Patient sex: M
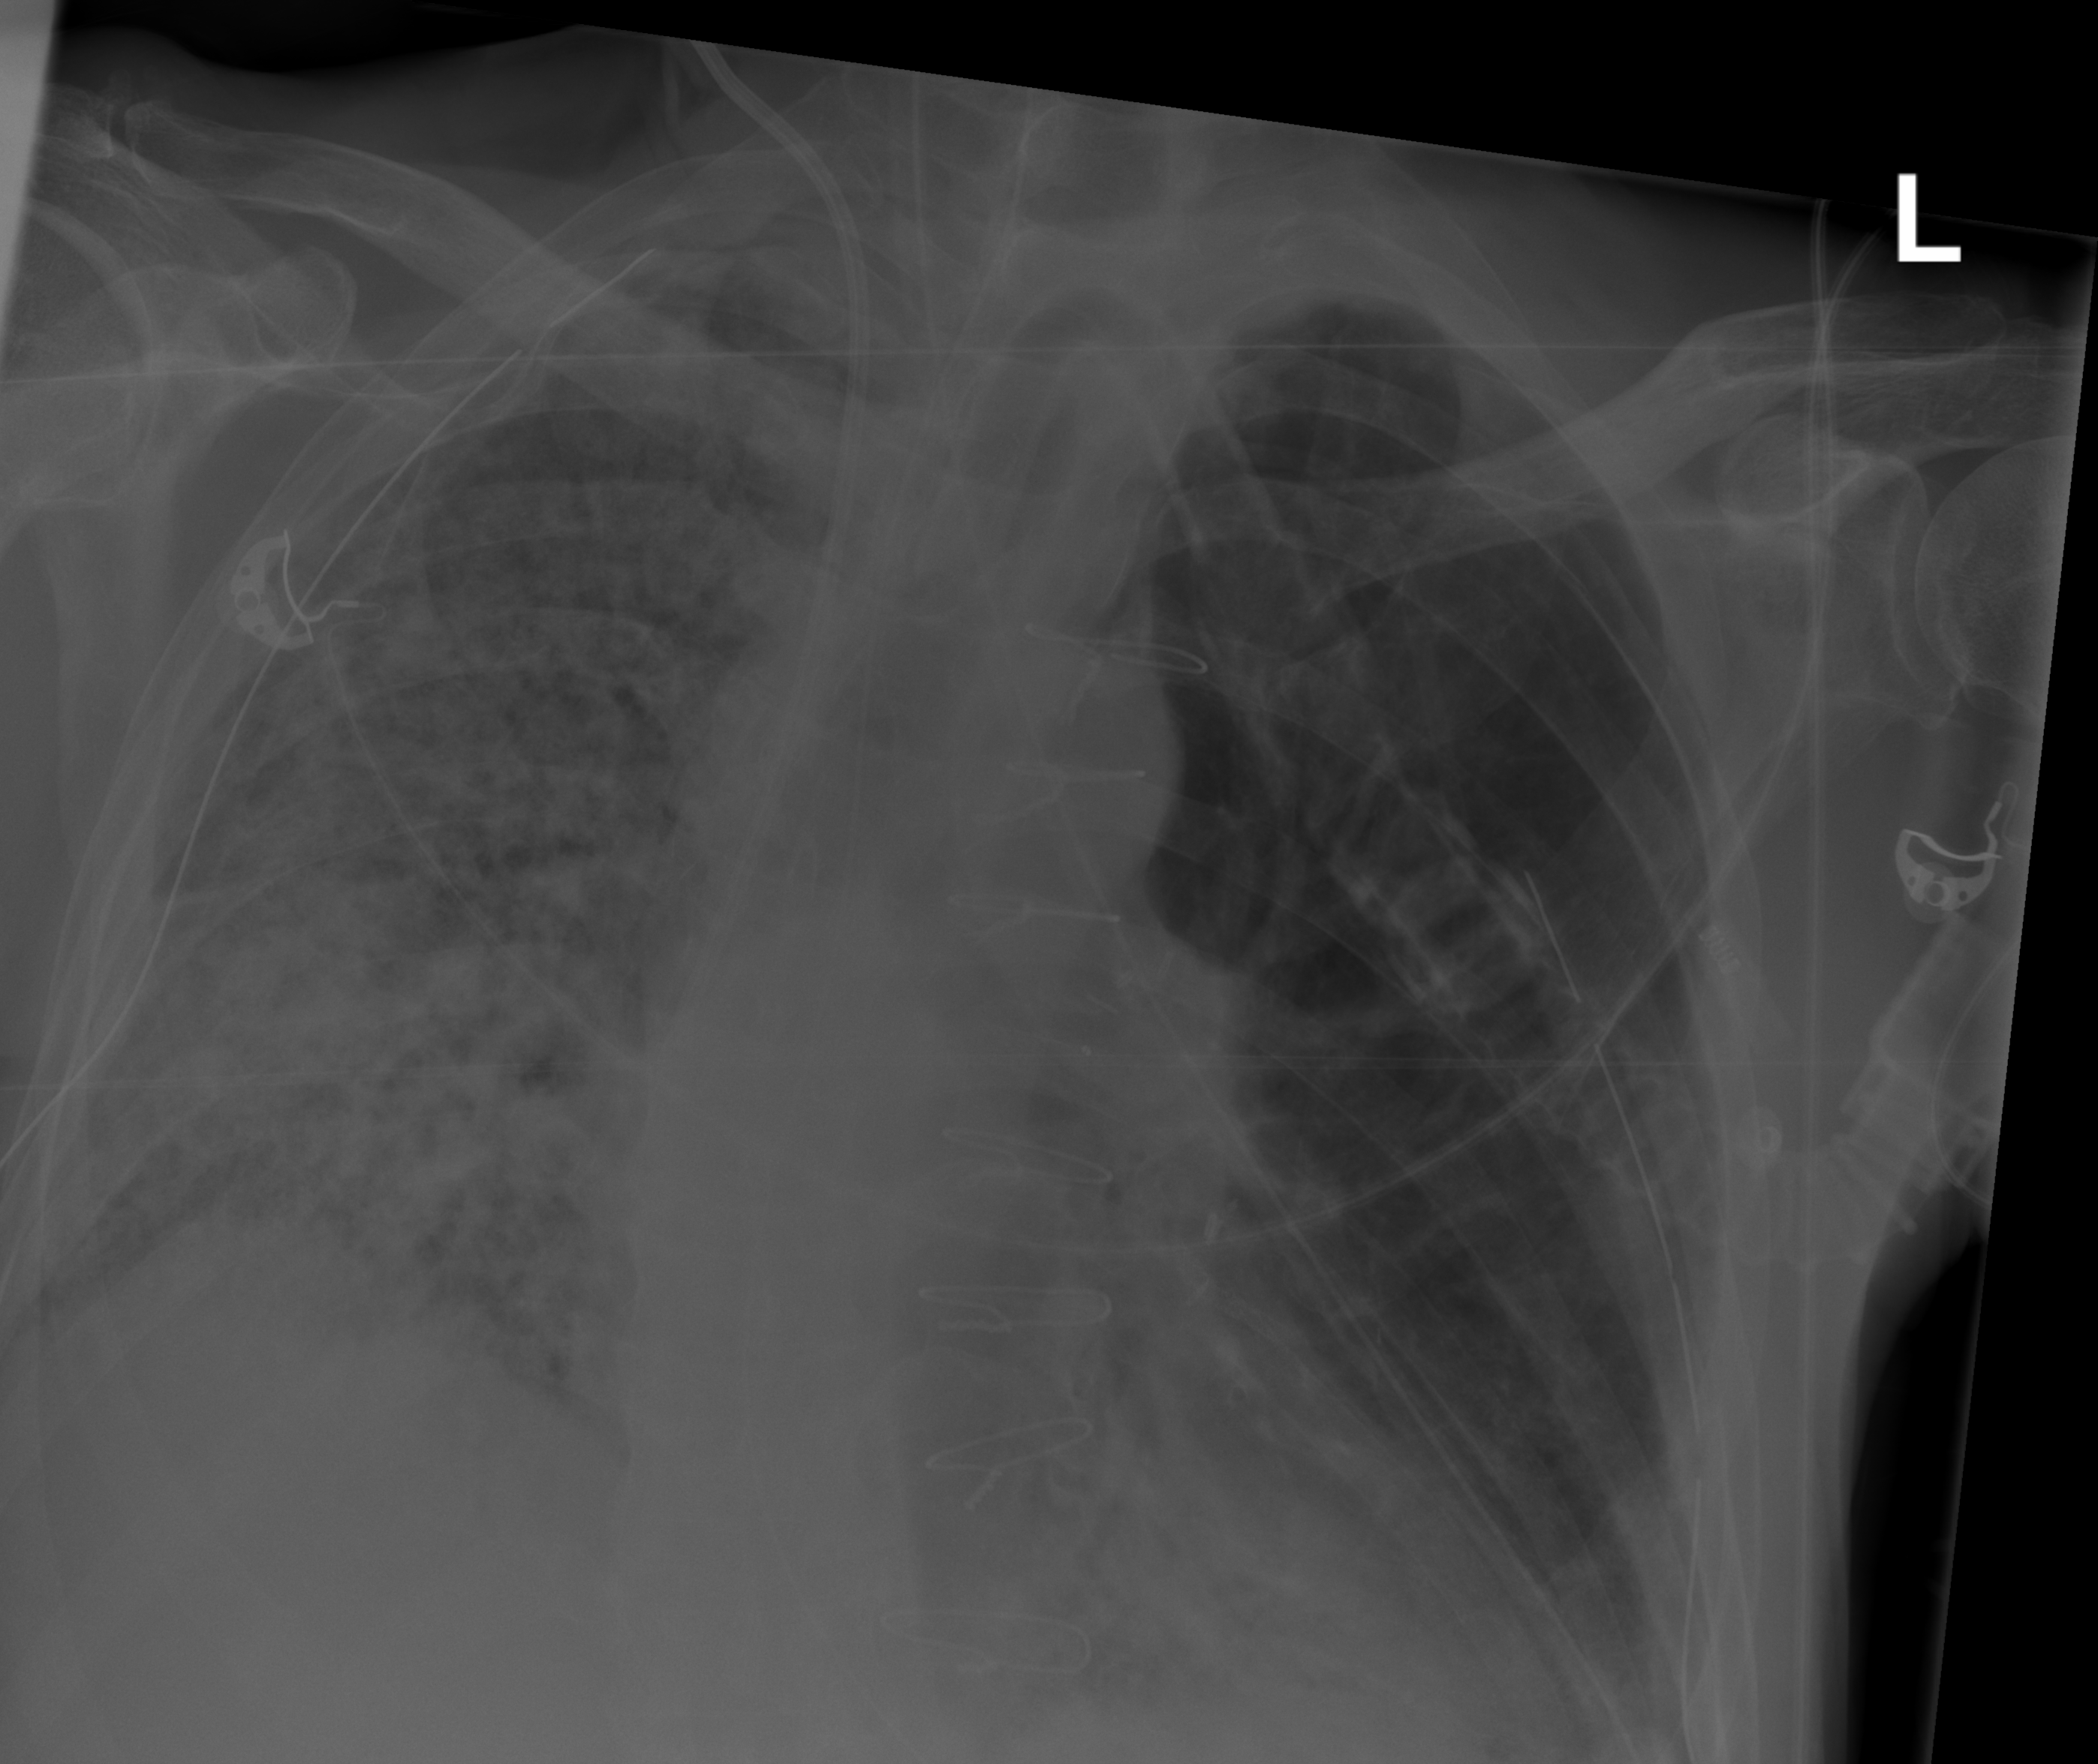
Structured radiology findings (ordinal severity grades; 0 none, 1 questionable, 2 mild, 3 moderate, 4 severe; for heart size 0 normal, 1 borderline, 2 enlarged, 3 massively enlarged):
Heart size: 2
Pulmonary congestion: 0
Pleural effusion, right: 3
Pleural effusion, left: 2
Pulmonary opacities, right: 4
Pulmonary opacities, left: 0
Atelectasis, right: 3
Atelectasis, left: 2